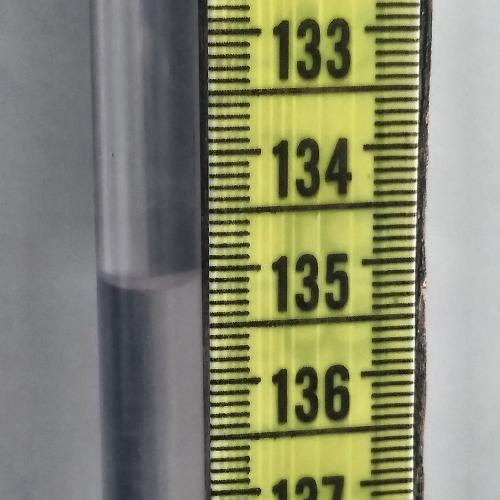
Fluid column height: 135.1 cm